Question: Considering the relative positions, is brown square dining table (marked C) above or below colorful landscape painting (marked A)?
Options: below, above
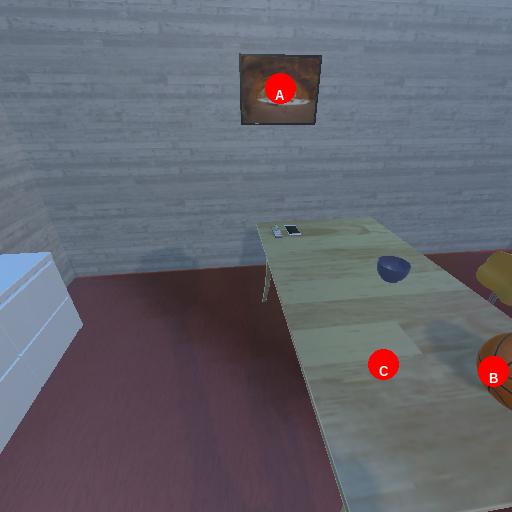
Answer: below